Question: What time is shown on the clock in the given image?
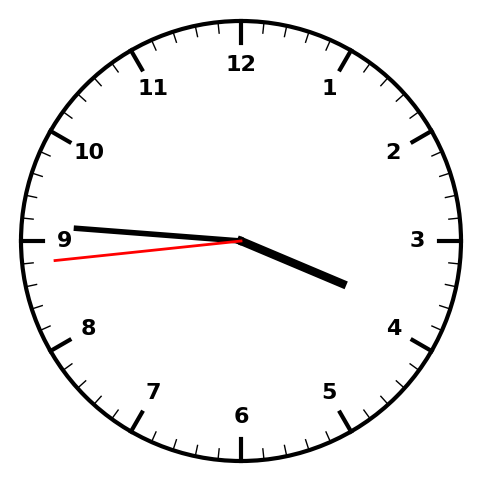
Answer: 03:45:44